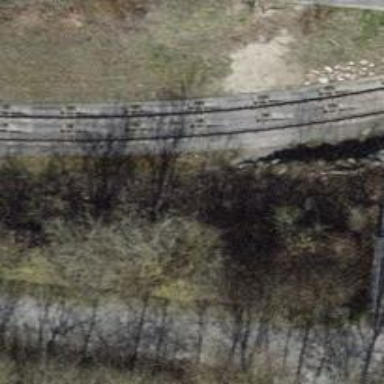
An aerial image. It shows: Funicular railway.